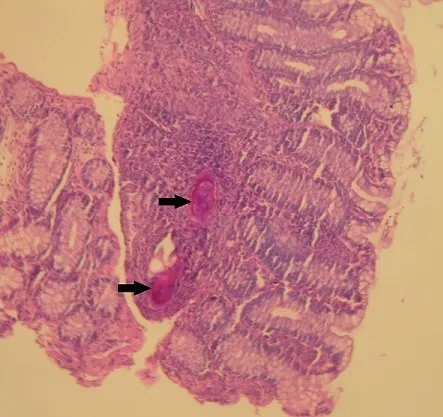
In the submucosa of the colon, there were two ovoidal and pear shaped schistosoma ova (black arrows) (hematoxylin and eosin, magnification x 40).
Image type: pathology (h&e)